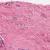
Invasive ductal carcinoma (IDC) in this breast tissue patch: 0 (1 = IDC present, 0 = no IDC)